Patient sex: F
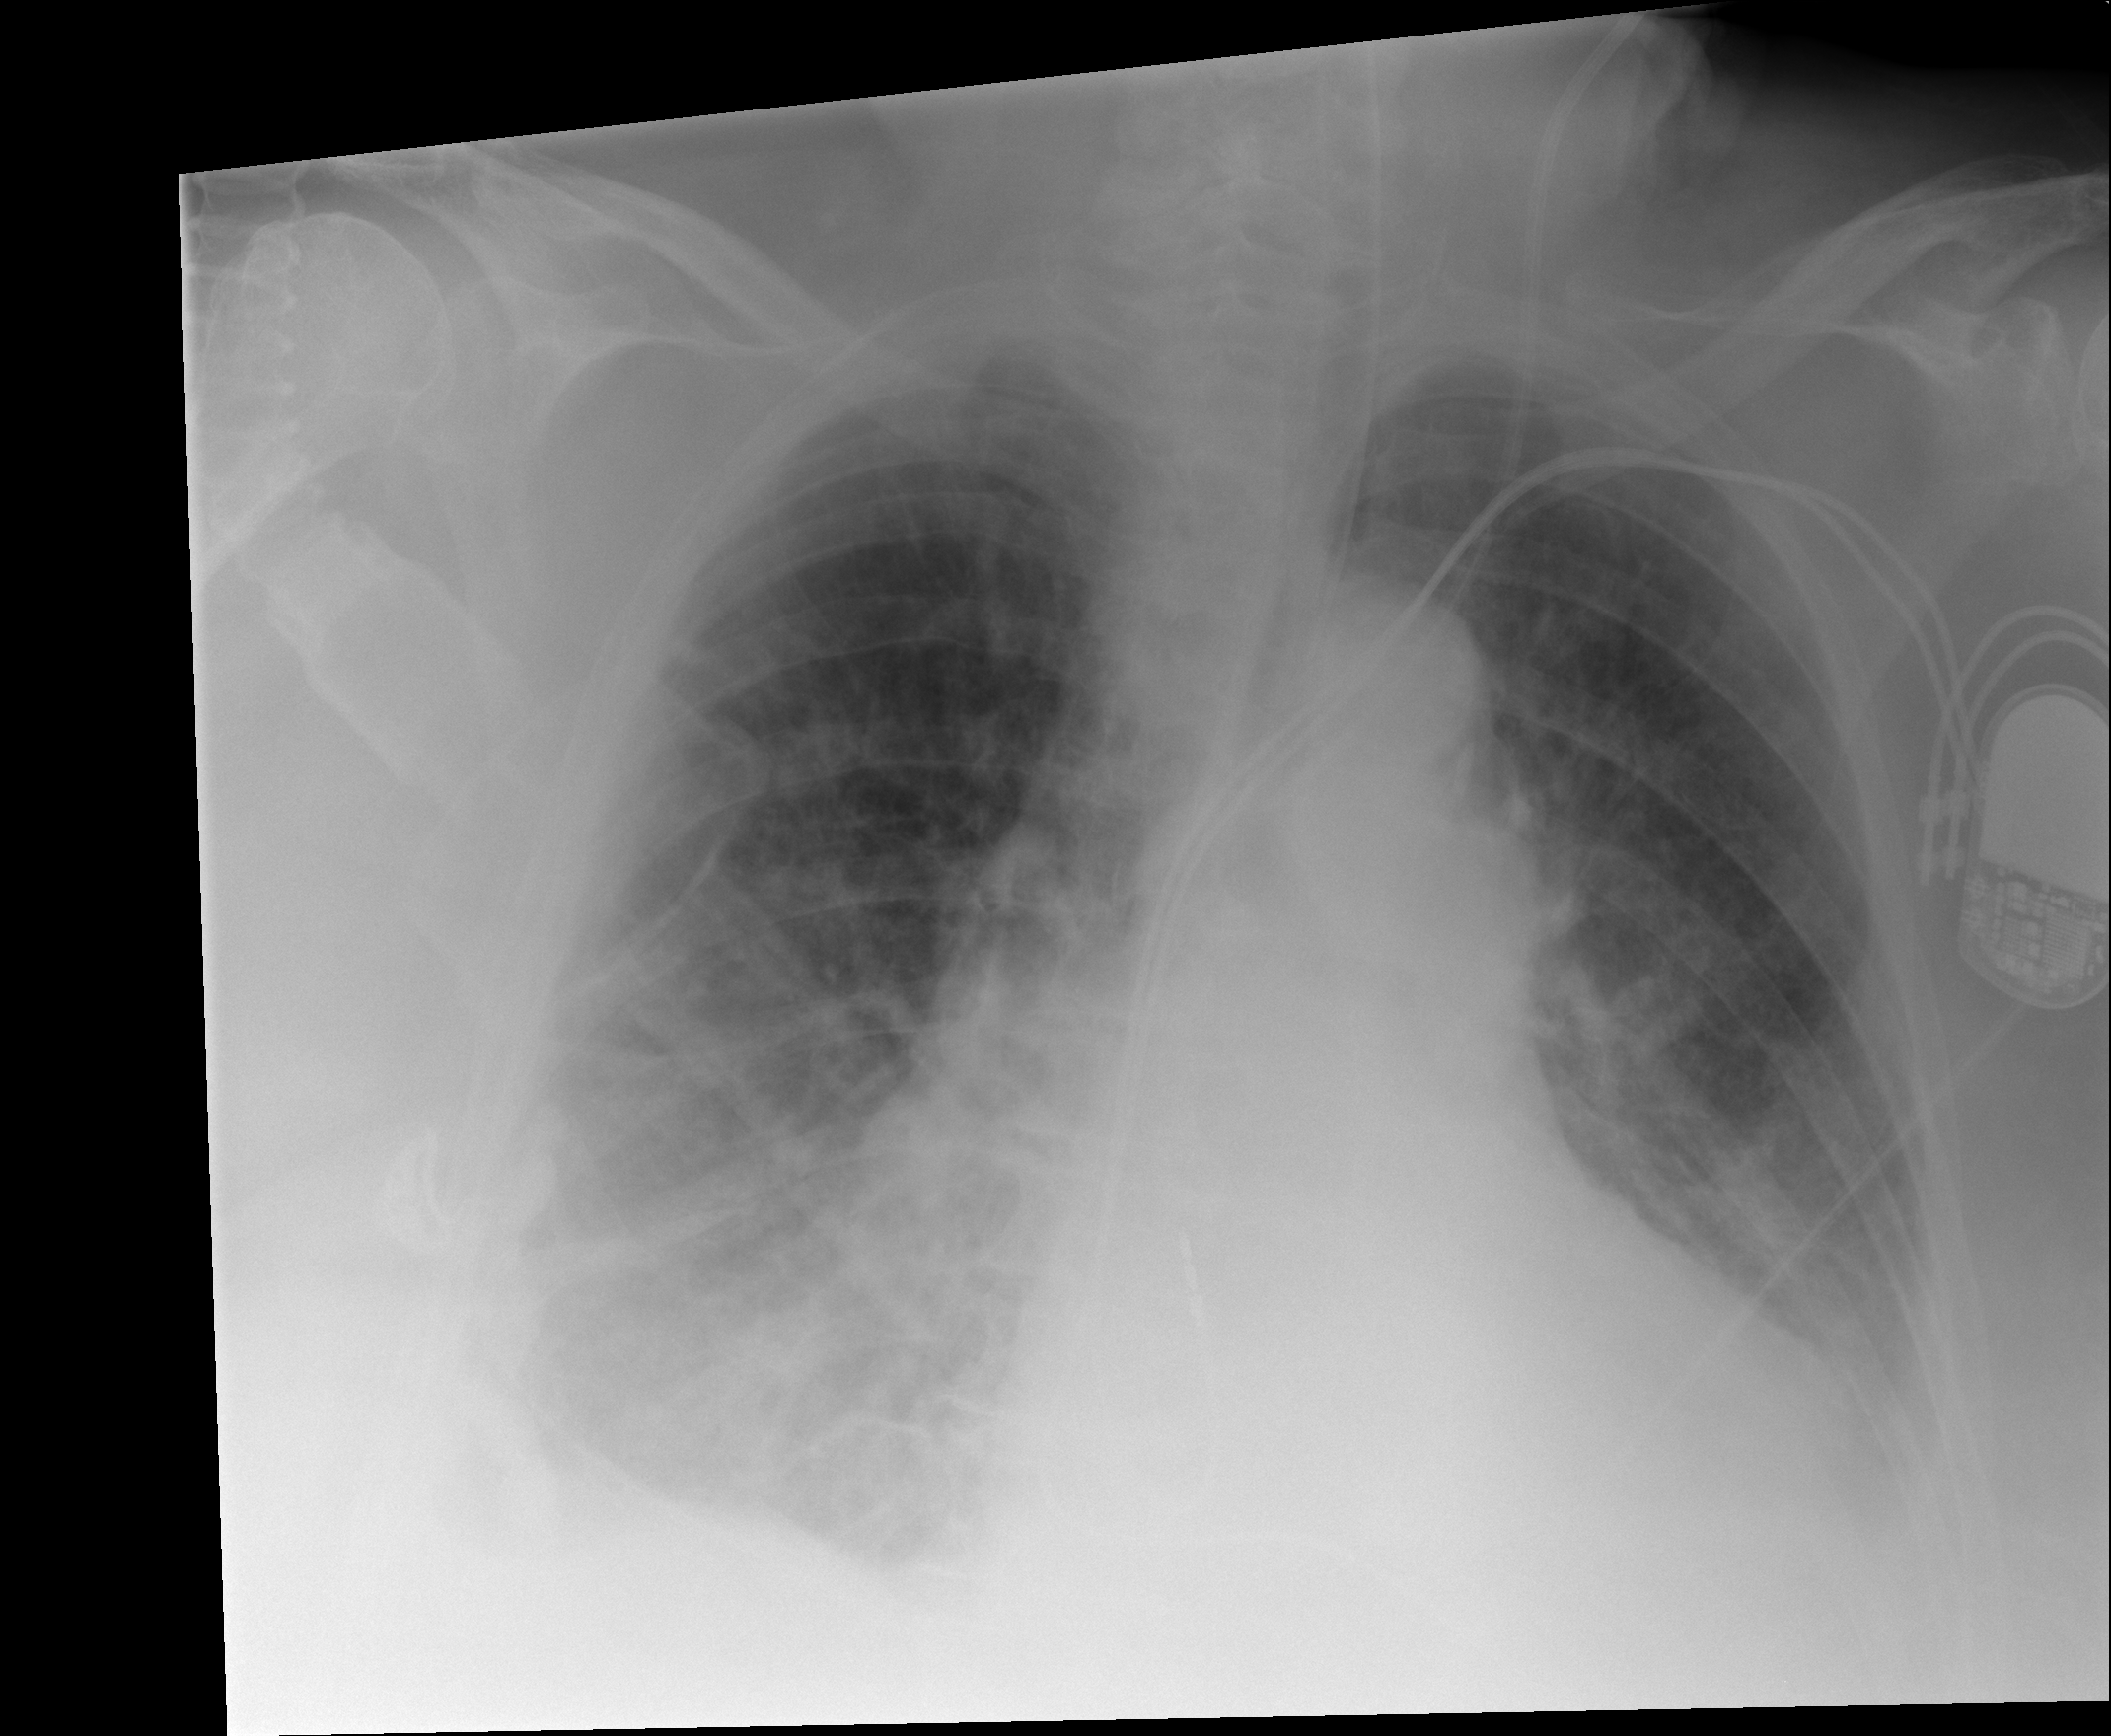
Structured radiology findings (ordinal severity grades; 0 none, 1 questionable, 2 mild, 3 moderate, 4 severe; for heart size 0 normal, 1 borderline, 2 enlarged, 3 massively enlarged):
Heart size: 2
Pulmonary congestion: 3
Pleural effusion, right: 2
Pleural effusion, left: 2
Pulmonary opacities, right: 0
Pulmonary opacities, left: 0
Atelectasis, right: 2
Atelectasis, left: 2